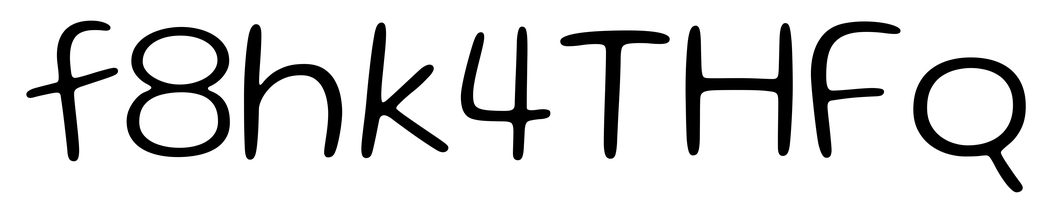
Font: Gluten_ExtraLight